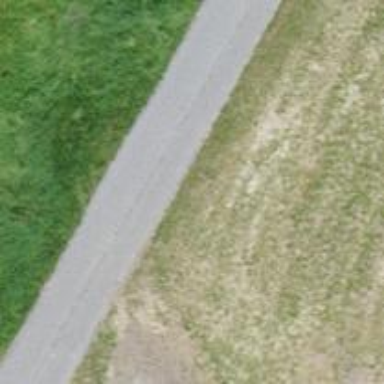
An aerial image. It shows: Asphalt service road suitable for agricultural vehicles.